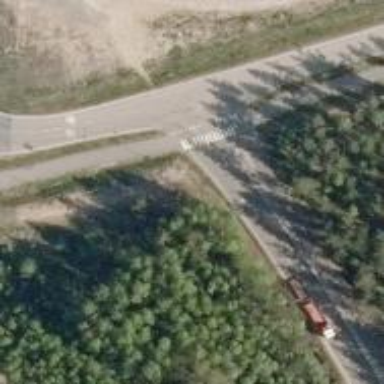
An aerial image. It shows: Road with "give way" sign.